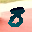
Label: 8